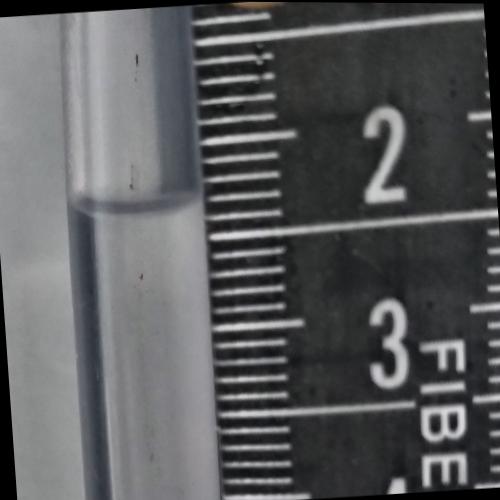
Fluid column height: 2.3 cm